Field crop: maize
Growth stage: 2
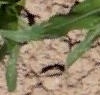
Species: maize